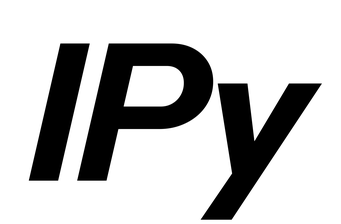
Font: InstrumentSans-Italic_Bold_Italic